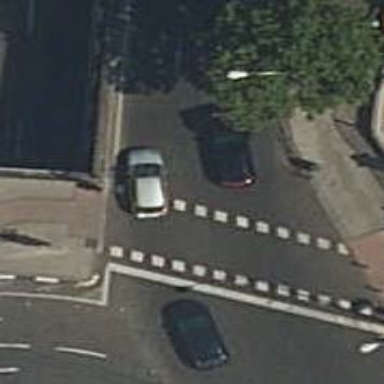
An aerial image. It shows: Road with traffic signals and zebra crossing with traffic signals.